Field crop: maize
Growth stage: 2
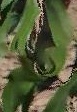
Species: maize